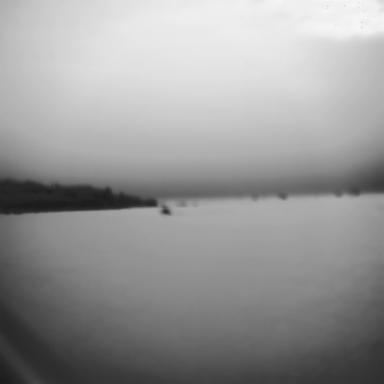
There is a canoe in the infrared image.